Question: I have a table which displays results like the image posted below. Now I need to do some actions on each row by selecting it. There are two options I can think of,

1) We can provide a radio button for each row & a drop down on the right side to perform an action. But here i need to generate this code dynamically from a javascript file like below
'''
function getMessage(result){
for (var j = 0; j < result.invocationResult.resultSet.length; j++) {
var tmp = "<tr>";
var resSet = result.invocationResult.resultSet[j];
for(res in resSet){
tmp += "<td>" + resSet[res] + "</td>";
}
$("#mytable > tbody").append(tmp+"</tr>");
$('#AppBody').hide();
$('#AuthBody').hide();
$('#ResTable').show();
}
}
'''
2) Provide a link to a particular item in the row like Dispute Number & when clicked it should take me to another page where I can perform those action with a drop down. But here the links should be applied dynamically to the items in the rows. As per my knowledge we should not navigate using href as i am using worklight.
Please help me with approach and also examples.
Thanks.
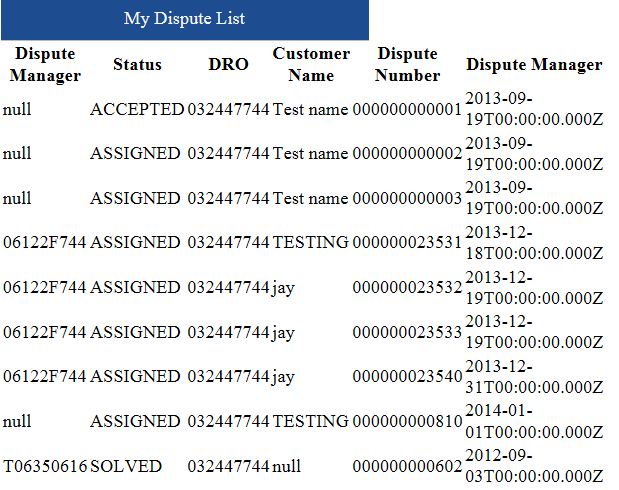
Answer: So I'm not sure what is the issue you are facing with option 1...
As for option 2,
There is no problem navigating to another "page" using Worklight and jQuery Mobile, as long as you're doing it responsibly (definitely use 'href'). That is, not lose the Worklight context, at which point stuff will stop working.
The idea is this:
In the app's index.html you (will/should) have a '<div data-role="page">' and in the case of Worklight, you will need to switch its contents with another from some other HTML file.
Here's a simplified Worklight 6.2 sample project: <URL>
In the HTML:
'''
<a href="#" data-role="button" id="button-mainpage" onclick="changeToSomePage();">load page1</a>
'''
In the JavaScript:
'''
function changeToSomePage() {
$(':mobile-pagecontainer').pagecontainer('change','somepage.html');
}
'''